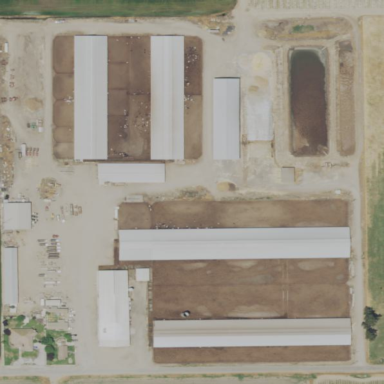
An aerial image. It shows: Farmyard area.